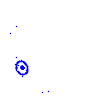
Particle: kaon